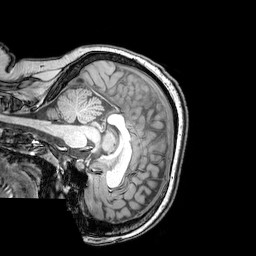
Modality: T1w
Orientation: sagittal
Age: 24
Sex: female
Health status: healthy
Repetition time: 0.081 s
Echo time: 0.037 s